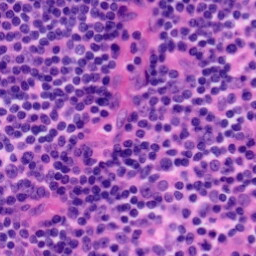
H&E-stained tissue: Tonsil